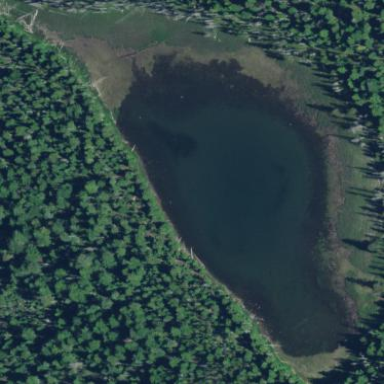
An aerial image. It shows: Serene lake.